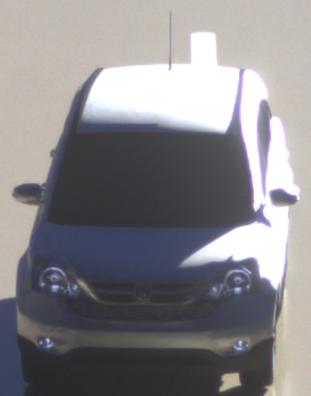
Make: Honda
Model: CR-V
Detailed model: CR-V (III) (04/10 - 10/12)
Model produced from: 2010
Model produced until: 2012
Doors: 5
Color: white
Road condition: wet road
Daytime: sunrise or sunset
Contrast: high contrast